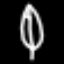
Label: leaf